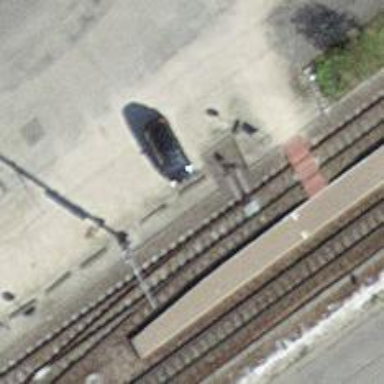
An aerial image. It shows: Railway switch.